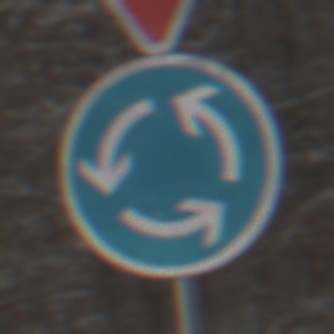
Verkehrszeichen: Kreisverkehr
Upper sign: VorfahrtGewaehren
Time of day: MorningAfternoon
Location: Outdoor (Nature)
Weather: PartlyCloudy
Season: Winter
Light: Natural